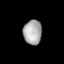
Tissue: lung
Cell type: Endothelial cells
Senescence score: 0.6719
Nuclear area (px): 446
Mean DAPI intensity: 169.056